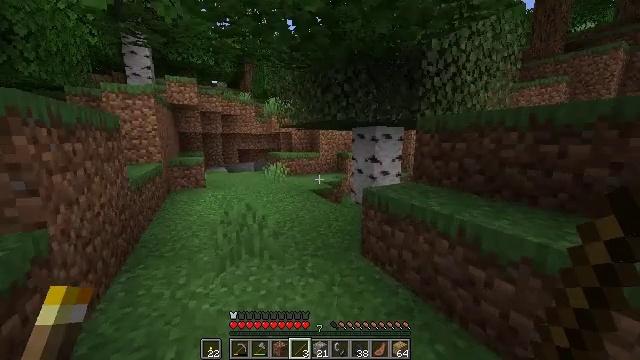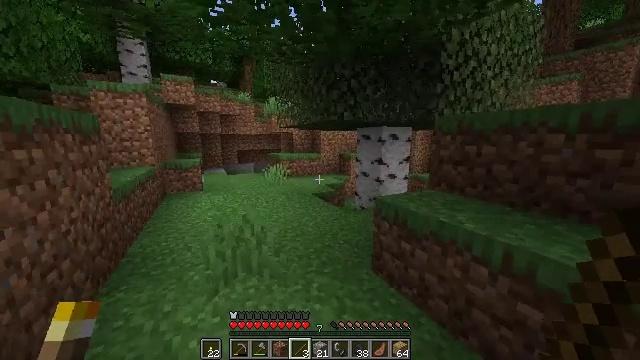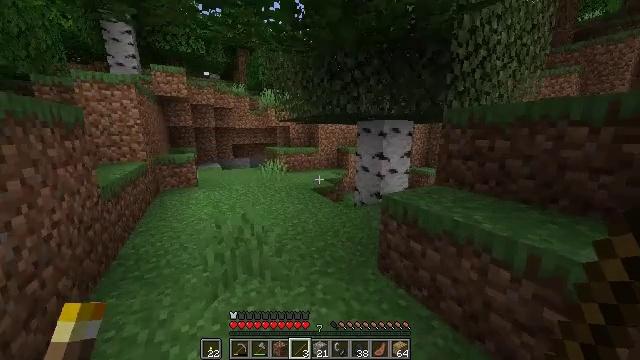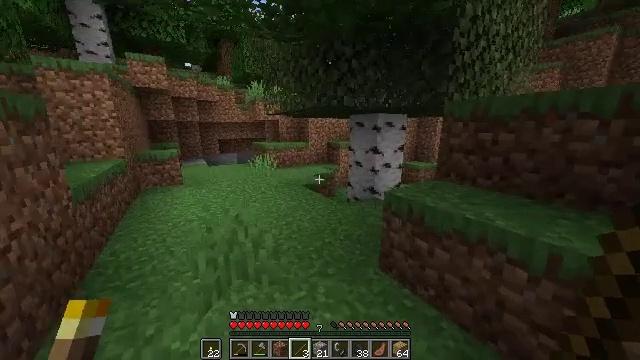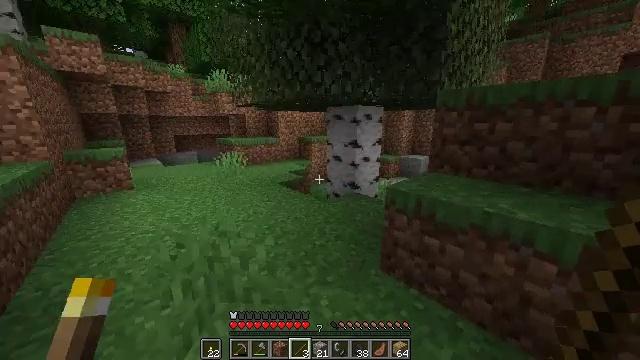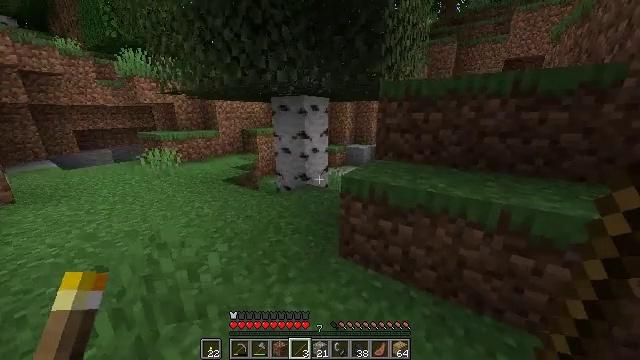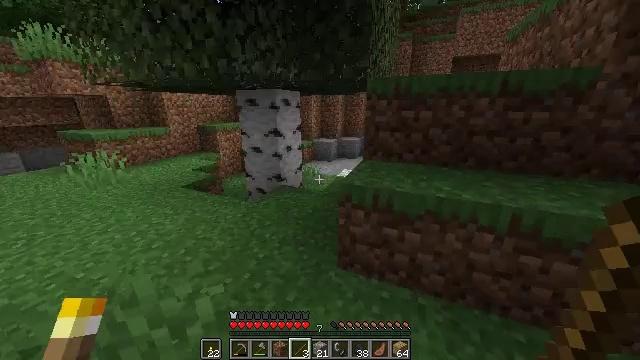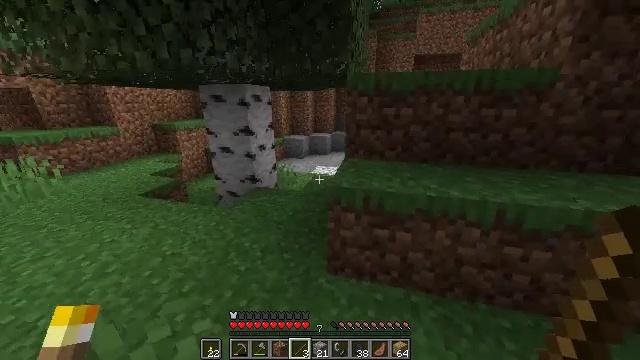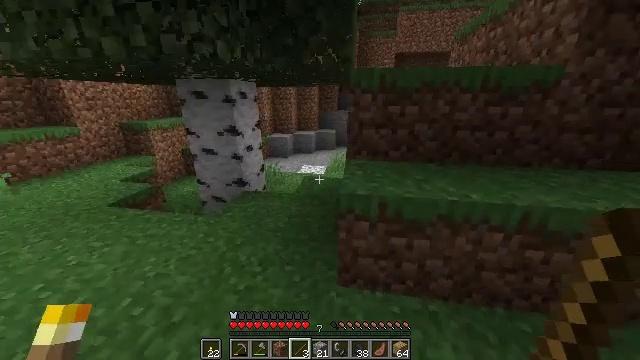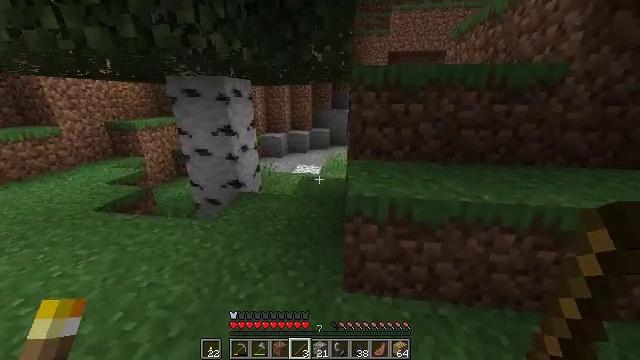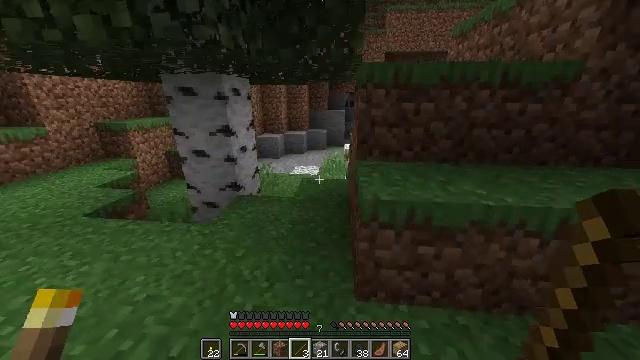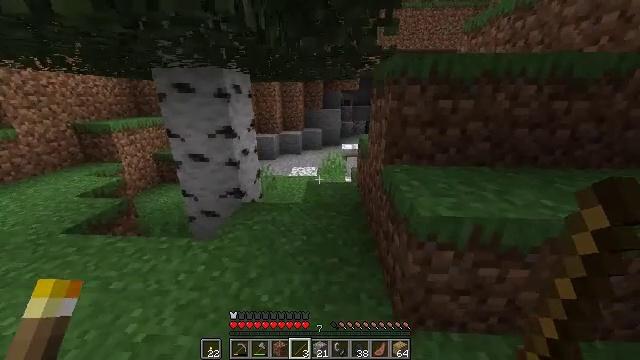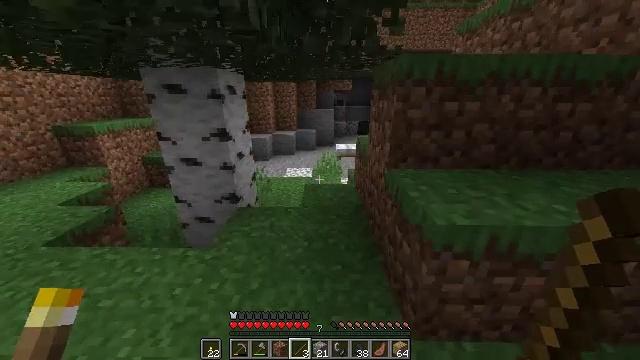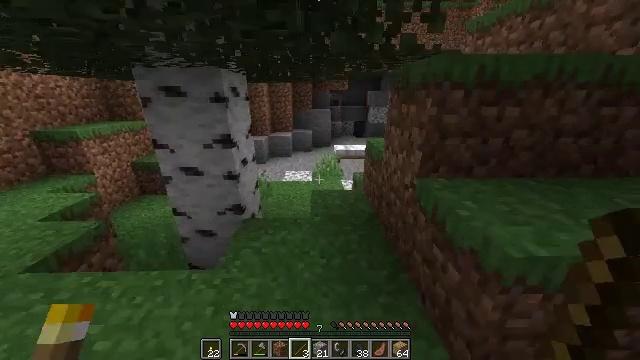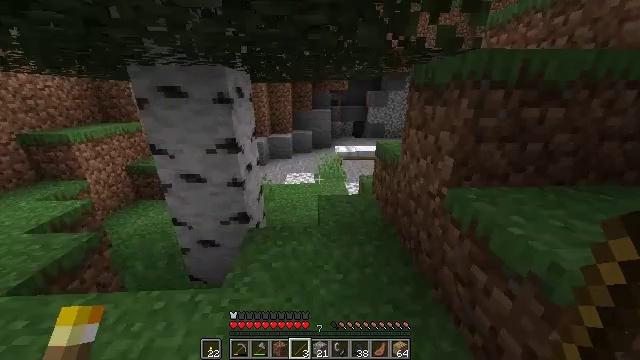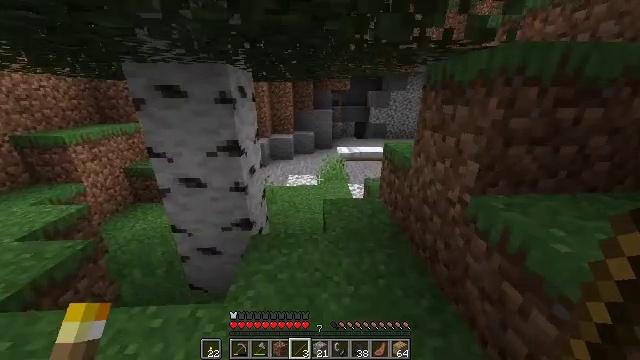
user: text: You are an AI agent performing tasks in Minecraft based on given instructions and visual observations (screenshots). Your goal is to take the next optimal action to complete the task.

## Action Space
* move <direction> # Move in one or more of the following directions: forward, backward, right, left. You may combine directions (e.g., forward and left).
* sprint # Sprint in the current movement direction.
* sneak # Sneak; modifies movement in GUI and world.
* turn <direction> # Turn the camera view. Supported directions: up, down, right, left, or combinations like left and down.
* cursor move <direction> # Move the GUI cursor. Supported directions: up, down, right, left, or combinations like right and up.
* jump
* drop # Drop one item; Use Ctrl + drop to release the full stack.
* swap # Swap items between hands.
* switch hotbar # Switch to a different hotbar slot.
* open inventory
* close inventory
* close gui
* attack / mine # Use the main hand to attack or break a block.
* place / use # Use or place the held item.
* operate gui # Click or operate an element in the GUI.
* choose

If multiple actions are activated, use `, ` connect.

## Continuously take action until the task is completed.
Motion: motion action
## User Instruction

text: Cook porkchop with the furnace.
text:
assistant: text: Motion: move forward and move left, sprint
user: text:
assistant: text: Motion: move forward and move left, sprint, turn right and down
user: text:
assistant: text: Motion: move forward and move left, sprint, turn right and down
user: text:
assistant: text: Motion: move forward and move left, sprint, turn right and down
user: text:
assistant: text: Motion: move forward and move left, sprint, turn right and down
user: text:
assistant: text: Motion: move forward and move left, sprint, turn right and down
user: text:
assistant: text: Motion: move forward and move left, sprint, turn right and down
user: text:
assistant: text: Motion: move forward and move left, sprint, turn right
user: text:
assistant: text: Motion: move forward and move left, sprint, turn right
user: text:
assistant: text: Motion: move forward and move left, sprint, turn right
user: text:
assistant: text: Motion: move forward and move left, sprint, turn right
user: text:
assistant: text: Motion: move forward and move left, sprint, turn right
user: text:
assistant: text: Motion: move forward and move left, sprint, turn right
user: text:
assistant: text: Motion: move forward, sprint
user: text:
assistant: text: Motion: move forward, sprint
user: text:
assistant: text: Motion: move forward, sprint
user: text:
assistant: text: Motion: move forward, sprint
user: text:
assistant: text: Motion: move forward, sprint
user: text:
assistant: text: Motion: move forward, sprint
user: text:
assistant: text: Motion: move forward, sprint
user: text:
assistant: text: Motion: move forward, sprint
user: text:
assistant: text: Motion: move forward, sprint
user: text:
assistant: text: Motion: move forward, sprint
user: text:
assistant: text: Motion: move forward, sprint, turn right and up
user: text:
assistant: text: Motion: move forward, sprint
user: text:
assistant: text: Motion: move forward, sprint
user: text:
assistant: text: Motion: move forward, sprint
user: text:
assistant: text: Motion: move forward, sprint
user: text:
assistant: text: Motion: move forward, sprint
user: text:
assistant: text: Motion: move forward, sprint